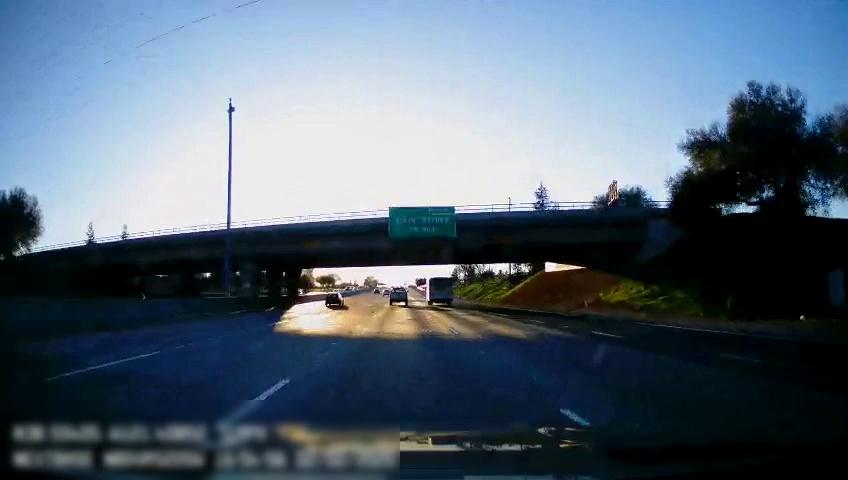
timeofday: Day
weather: Sunny
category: Drivable Space
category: Vehicles | SUV
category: Vehicles | SUV
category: Vehicles | SUV
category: Vehicles | Bus
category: Lanes | Alternate Lane
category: Lanes | Current Lane
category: Lanes | Current Lane
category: Lanes | Alternate Lane
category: Lanes | Alternate Lane
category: Traffic | Signs